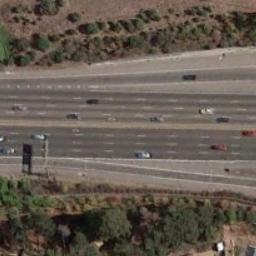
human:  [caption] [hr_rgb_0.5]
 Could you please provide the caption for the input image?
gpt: The freeway goes through the bare land and some trees .

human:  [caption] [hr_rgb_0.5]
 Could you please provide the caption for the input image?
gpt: The bifurcated freeway has some sparse trees on either side of the freeway .

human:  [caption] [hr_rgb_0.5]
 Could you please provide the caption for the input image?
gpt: There are few cars on the motorway .

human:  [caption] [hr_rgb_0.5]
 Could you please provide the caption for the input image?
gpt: The freeway is surrounded by a large desert with some vegetation on the desert and many cars on the freeway .

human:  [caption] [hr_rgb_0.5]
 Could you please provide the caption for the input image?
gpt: There are some bare land and many bushes beside the freeway .